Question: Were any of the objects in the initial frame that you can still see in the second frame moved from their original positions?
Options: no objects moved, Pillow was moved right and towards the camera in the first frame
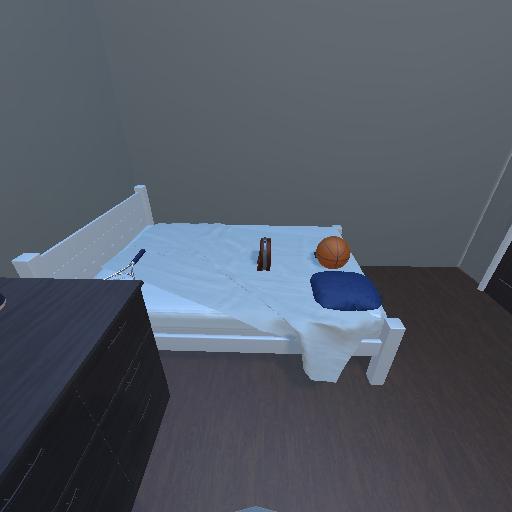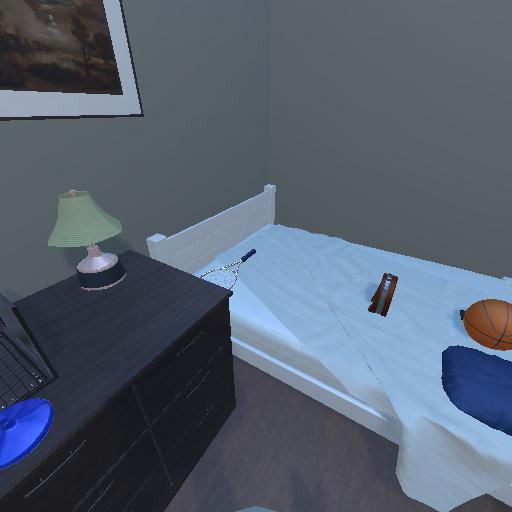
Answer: no objects moved